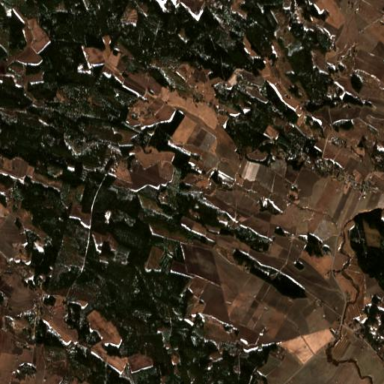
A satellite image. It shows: Picturesque farmland scene.